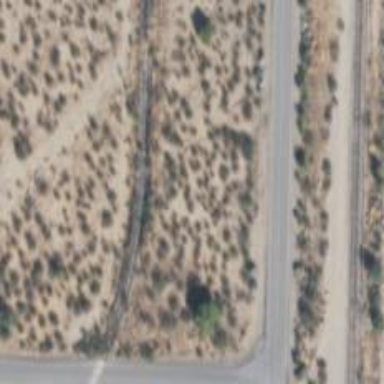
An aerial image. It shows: Disused railway siding.